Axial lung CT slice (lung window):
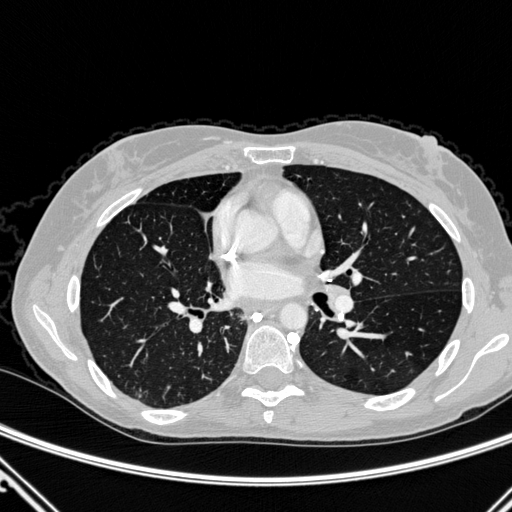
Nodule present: no